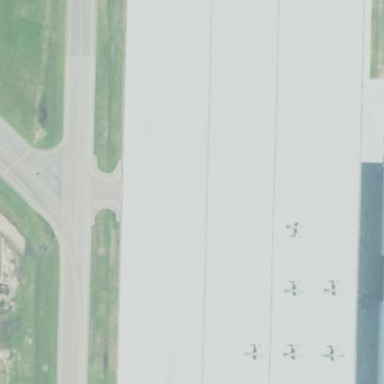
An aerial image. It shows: Apron at the airport.